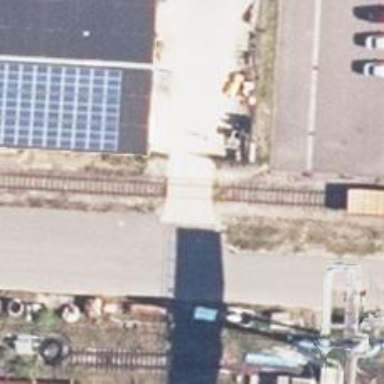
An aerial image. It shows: Railway level crossing.